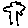
Label: tree